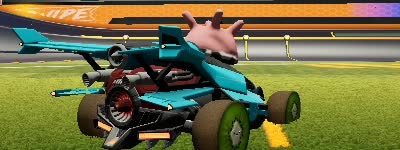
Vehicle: aftershock